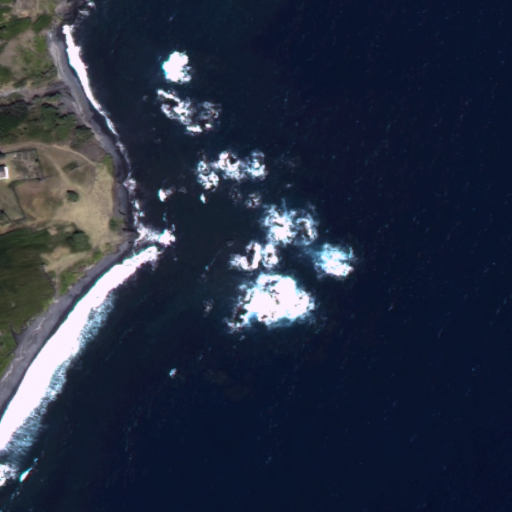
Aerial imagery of island in Hawaii named Mokulau containing only unknown